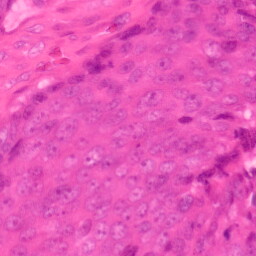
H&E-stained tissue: Colon